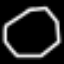
Label: octagon